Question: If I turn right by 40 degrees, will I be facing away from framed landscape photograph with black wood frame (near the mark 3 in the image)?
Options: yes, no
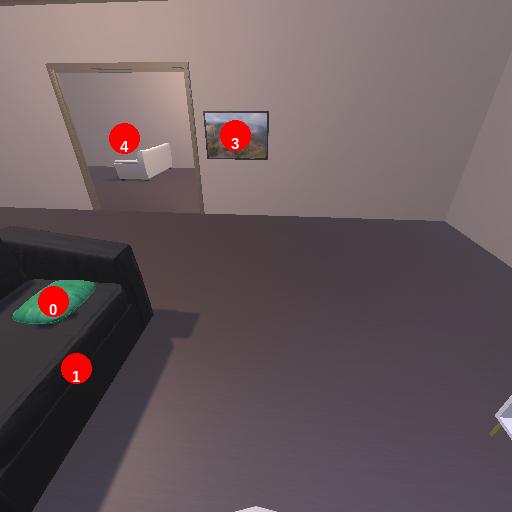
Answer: yes